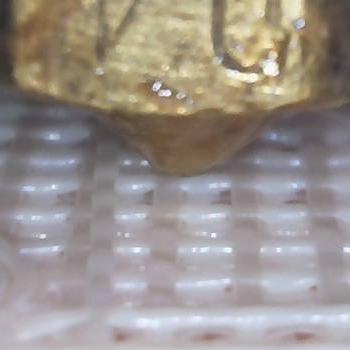
Flow rate: 52%